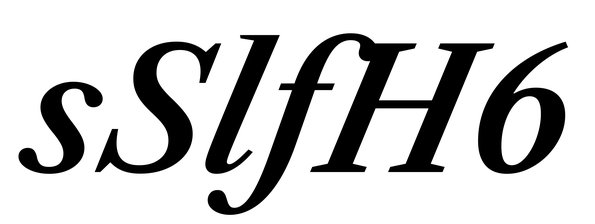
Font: LibreCaslonText-Italic_SemiBold_Italic